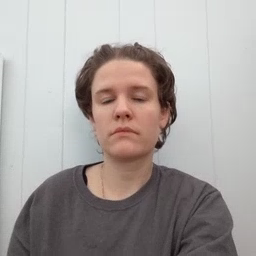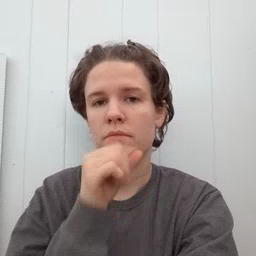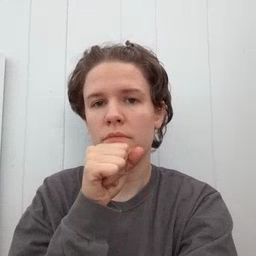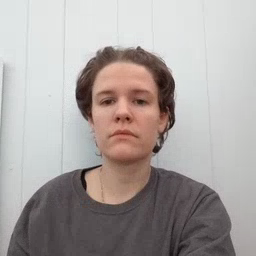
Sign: orange